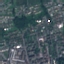
Land use / land cover: Residential